Question: I apologize in advance if this is a duplicate question, but honestly I don't know how the feature is called. When I search in Eclipse Java auto-complete related questions I can't find it.
When I write code and use auto-complete and decide to accept with one of given auto-complete options it will write the method for me, it will populate argument names and a small window will open where I will see in bold on which argument I'm currently on with cursor and what type it is. This argument updates in the popup and always puts emphasis on the current argument as I'm writing the arguments.

1. What is the name of this feature?
2. Is there a way to tweak it? Is there Eclipse Kepler compatible plugin or some setting/workaround or shortcut to get it to show again? Or preferably display it all the time? The only way for me to get the window/pop-up re-displayed is to go to the open bracket of that method and press CTRL+Space and choose the first option with Enter and then the window/popup will show. And it's very long-winded for me. I think a long time ago Zend Studio 5.5 had this feature much more convenient and showing up constantly and I miss it a lot.
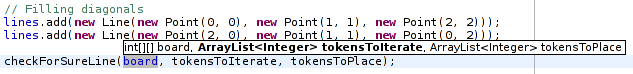
Answer: I hope that is what you are looking for:
In your Eclipse menu, go to Window->Preferences->Java->Editor
There you will find things like:
- -
Hopefully, one of those is what you are looking for.